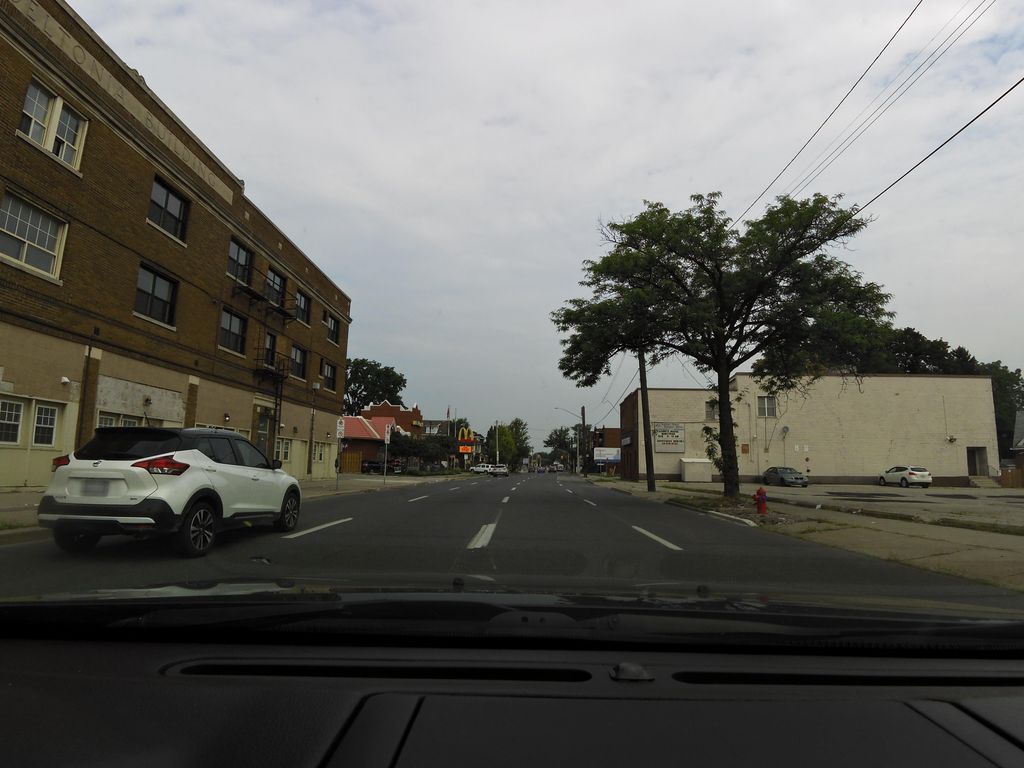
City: hamilton